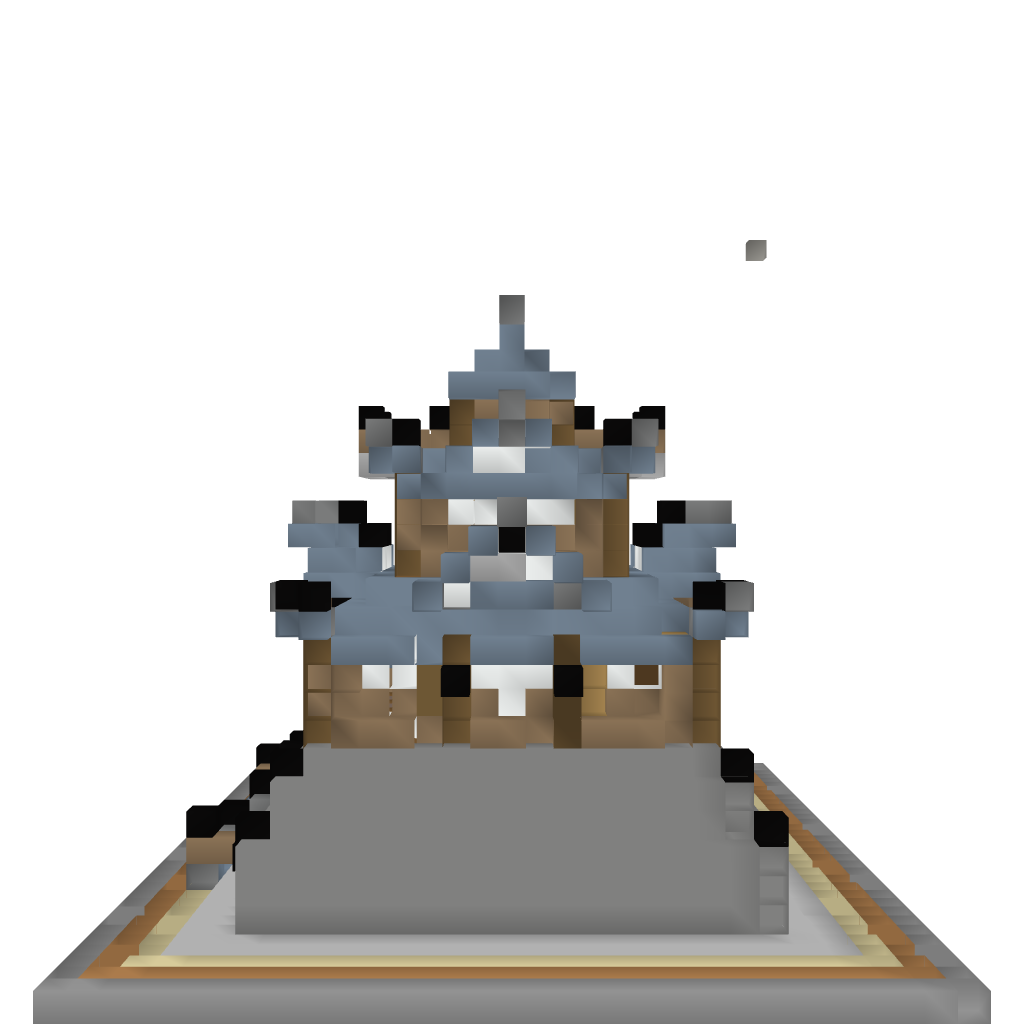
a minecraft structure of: Supreme Class Asian Style House